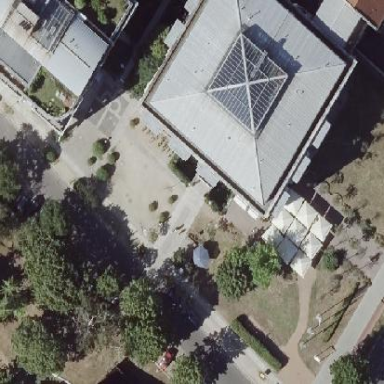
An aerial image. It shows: Part of building.